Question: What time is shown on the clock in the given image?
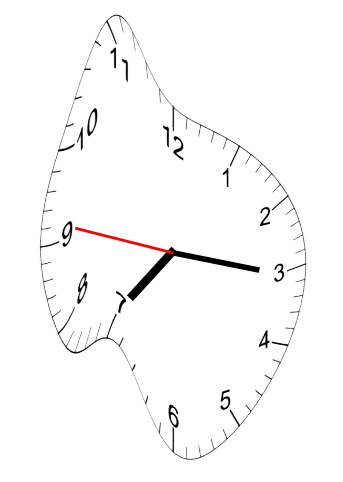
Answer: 07:15:46